Question: I'm using ZebraDesigner 2.2.2 (Build 2728).
Is there a way to extract the ZPL code from ZebraDesigner? I can't even export it to ZPL file, the only option I have is saving it as '.lbl'.

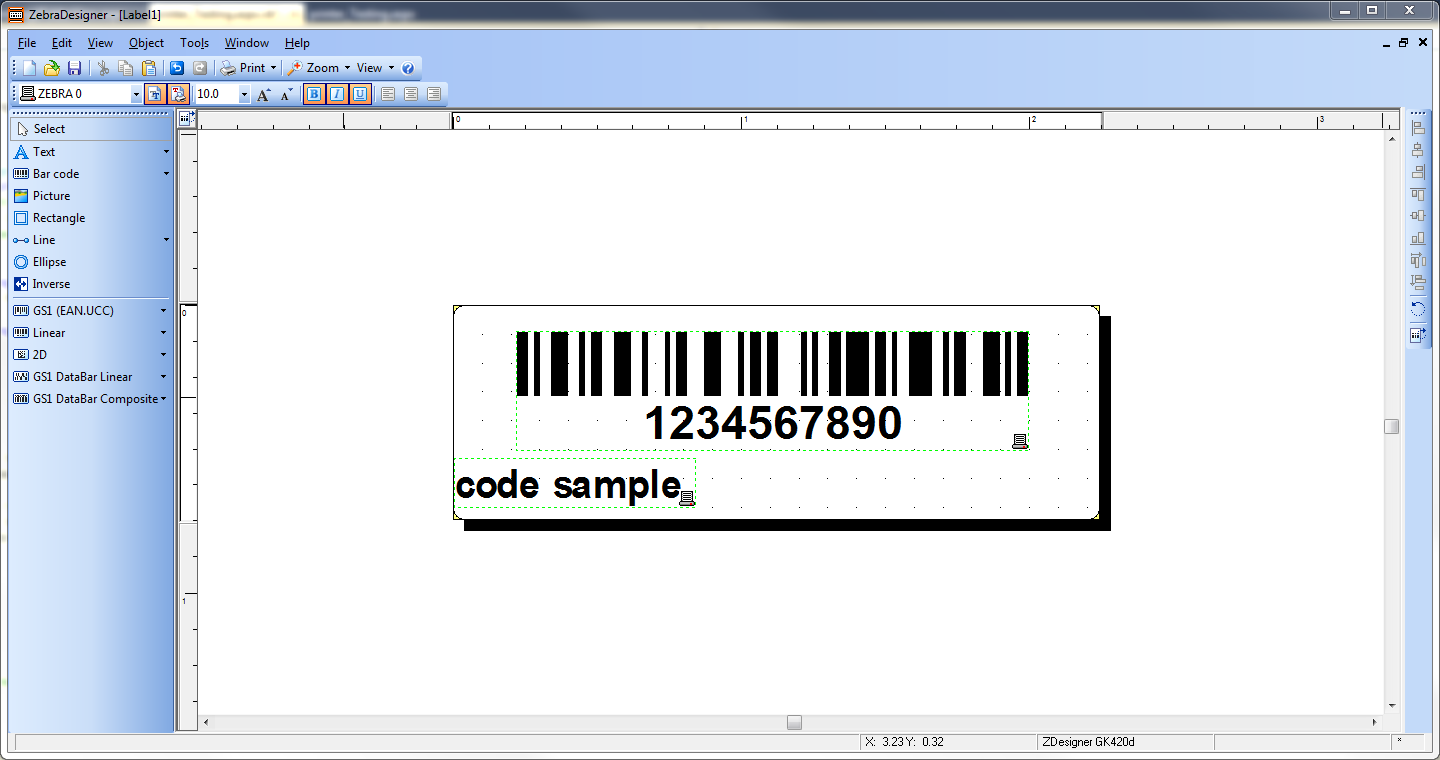
Answer: You can add a new ZebraDesigner ZPL driver to the system and use a file as the port. Then when you "Print" the document, it will write the ZPL code to the file.
Note that it might have some header information before the first '^XA' which you might not need.
1. Go to Printer Properties
2. Click on the Ports tab
3. Click Add Port
4. Select Local Port and click New port
5. Enter a filename e.g. C:\output.zpl
6. Make sure it is checked in the ports list
7. Now all printing output should go to C:\output.zpl